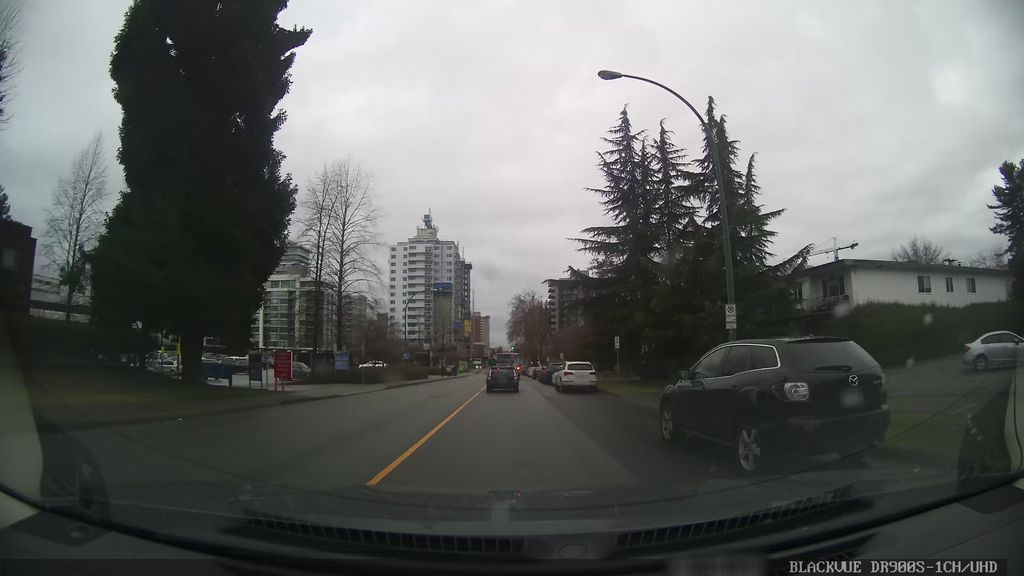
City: vancouver